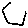
Label: hexagon